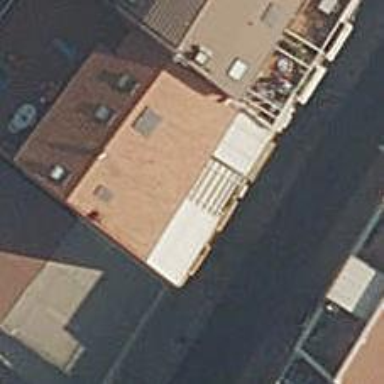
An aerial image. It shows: Furniture shop.